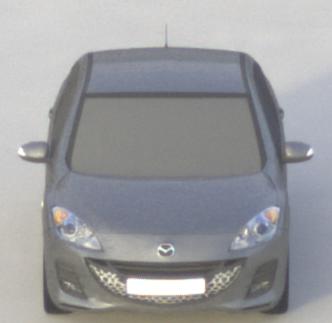
Make: Mazda
Model: 3 1.6
Detailed model: 3 (BL)
Model produced from: 2009/05
Model produced until: 2010/12
Doors: 5
Color: gray
Road condition: dry road
Daytime: morning or afternoon
Contrast: medium contrast